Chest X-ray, PA view. Patient: 64 years old, sex M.
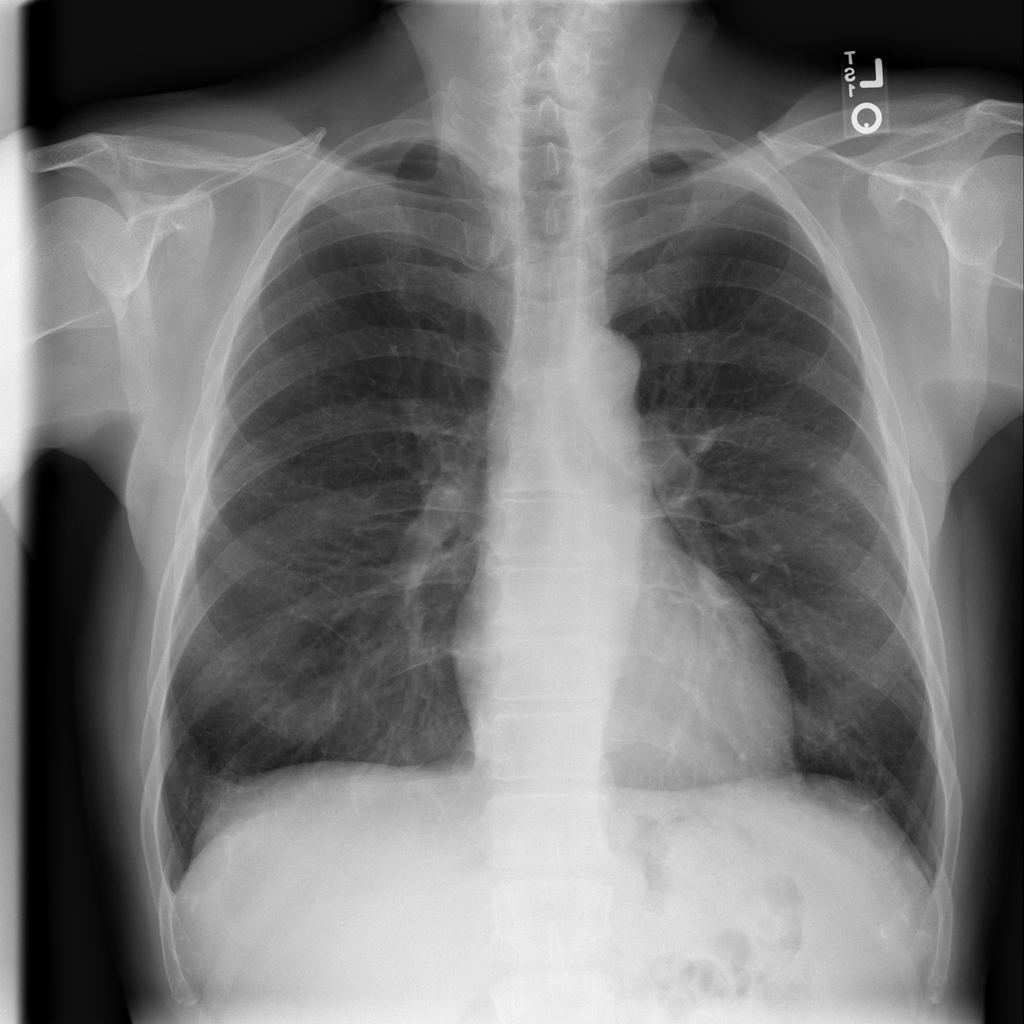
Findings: No Finding